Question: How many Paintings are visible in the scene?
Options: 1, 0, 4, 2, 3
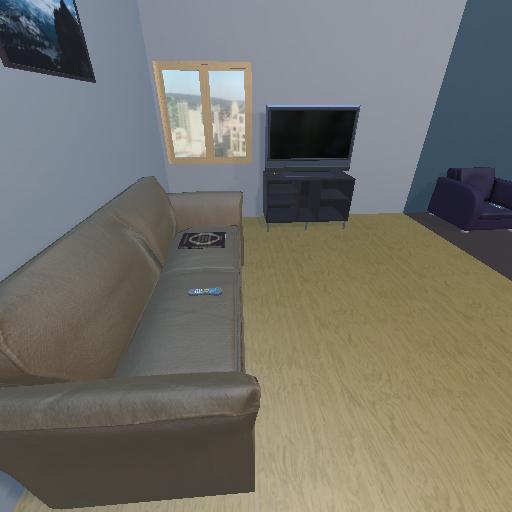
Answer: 1